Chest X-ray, AP view. Patient: 43 years old, sex F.
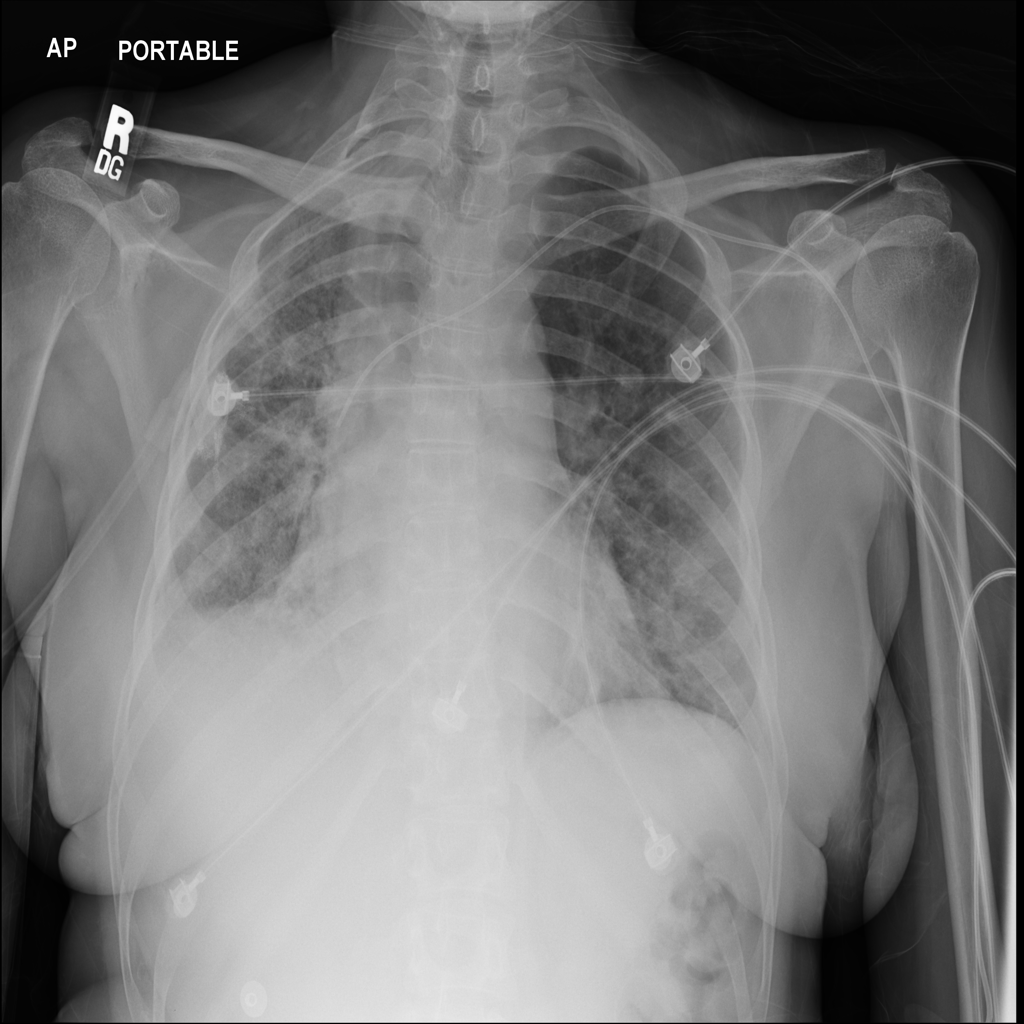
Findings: Nodule